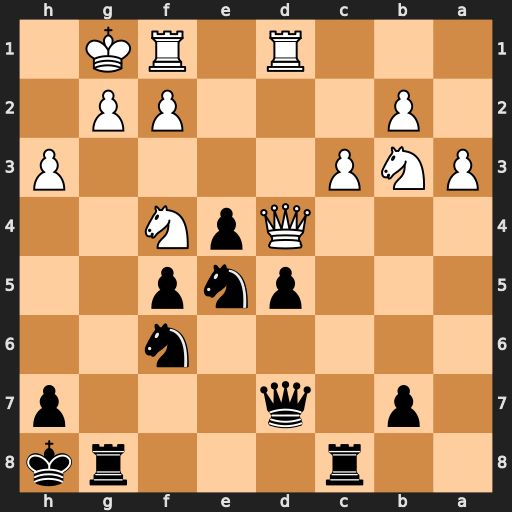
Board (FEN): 2r3rk/1p1q3p/5n2/3pnp2/3QpN2/PNP4P/1P3PP1/3R1RK1
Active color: b
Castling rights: -
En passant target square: -
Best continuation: Nf3+ Kh1 Nxd4